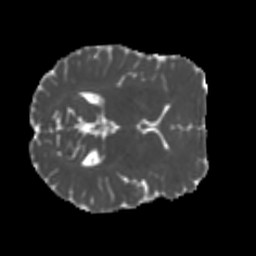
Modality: MD
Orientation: axial
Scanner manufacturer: siemens
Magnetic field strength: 3 T
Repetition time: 4 s
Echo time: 0.0594 s